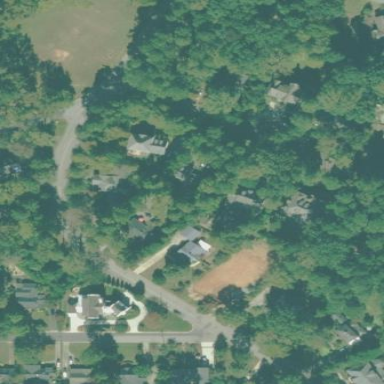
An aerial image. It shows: Residential area within neighborhood.